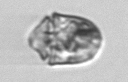
Label: Amphidinium